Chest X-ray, AP view. Patient: 19 years old, sex M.
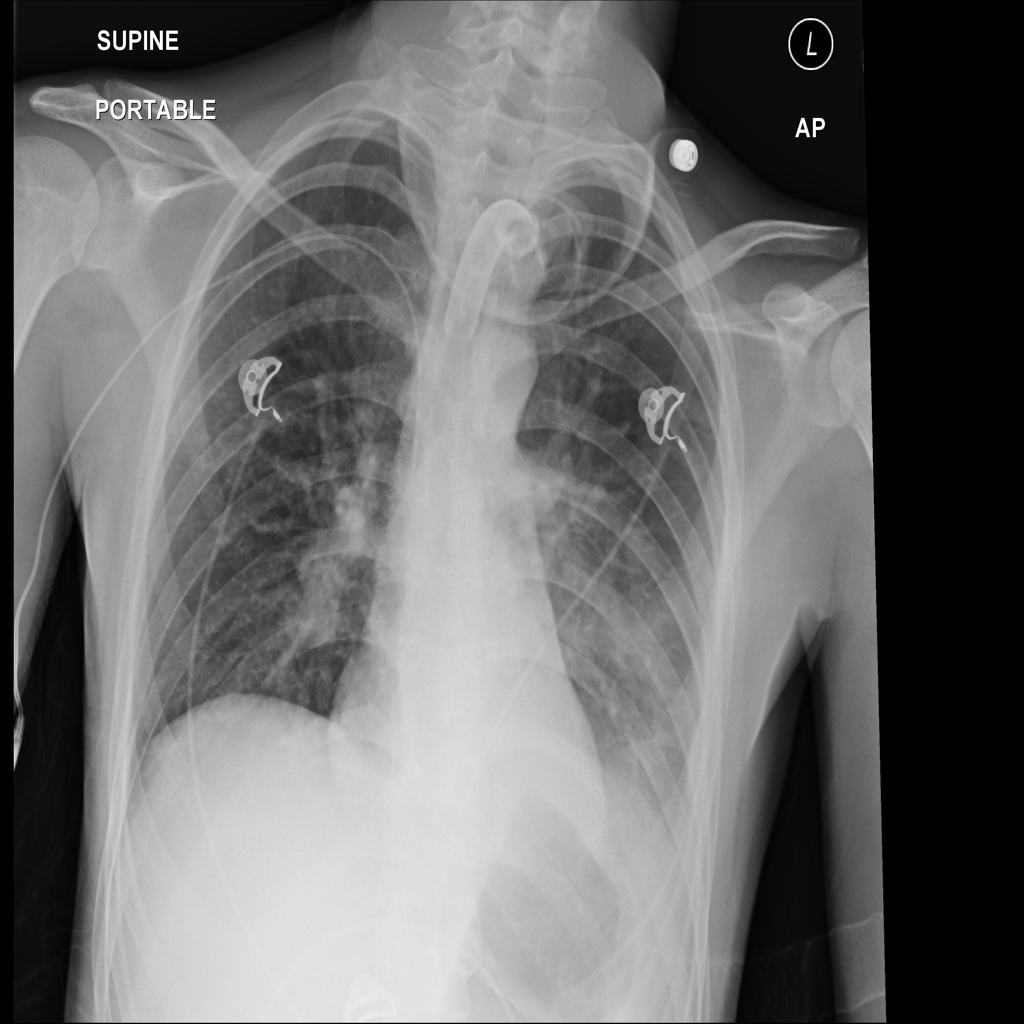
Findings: Effusion, Infiltration